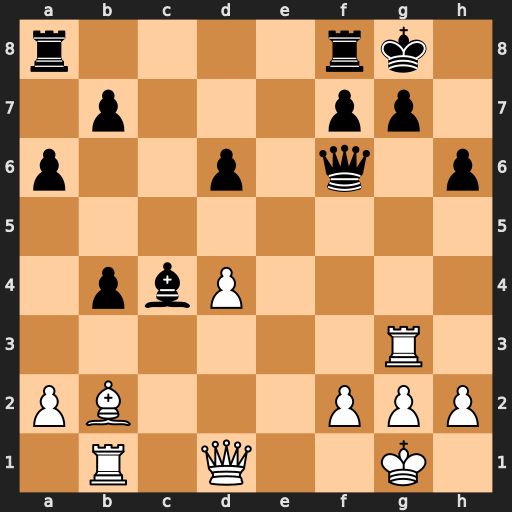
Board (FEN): r4rk1/1p3pp1/p2p1q1p/8/1pbP4/6R1/PB3PPP/1R1Q2K1
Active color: w
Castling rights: -
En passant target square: -
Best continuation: d5 Qxb2 Rxb2